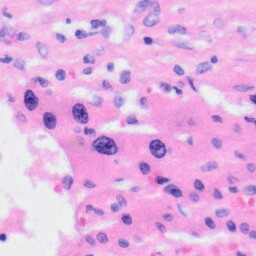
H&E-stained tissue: Liver